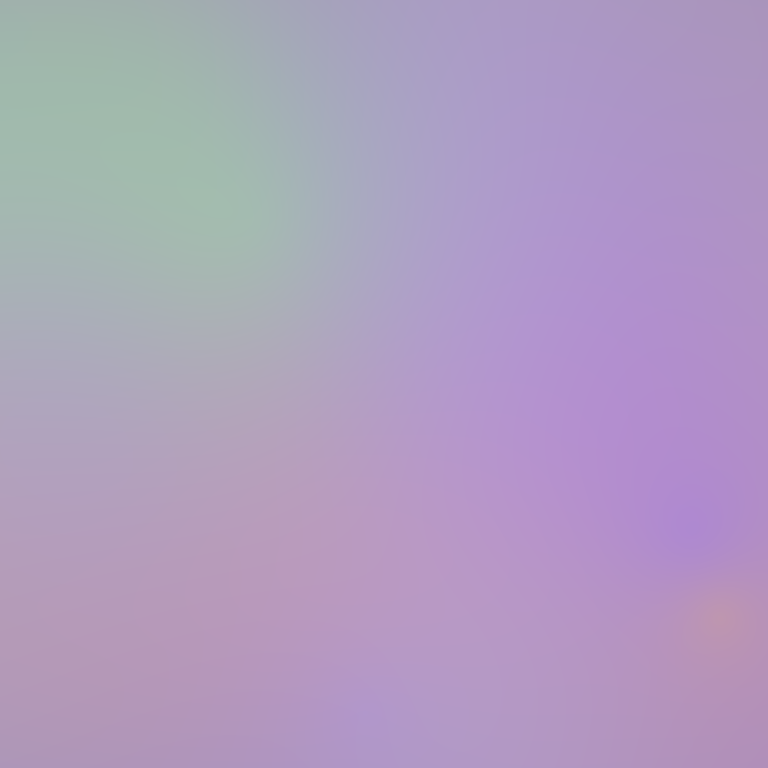
Abstract light effect, smooth gradient from soft lavender to pale mint, serene atmosphere, diffuse glow, no room, no furniture, no objects.